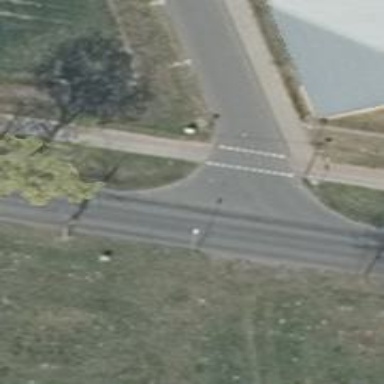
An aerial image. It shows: Road with "give way" sign.